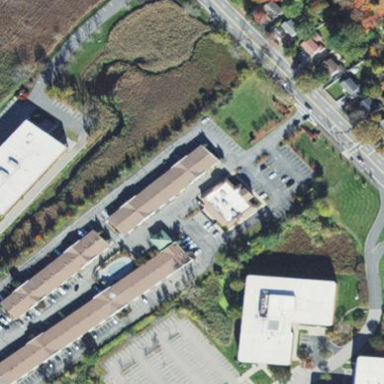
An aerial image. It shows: Motel building.